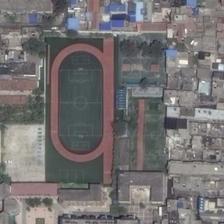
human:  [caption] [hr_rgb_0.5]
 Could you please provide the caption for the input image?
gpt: a playground with a basketball field next to it is surrounded by some green trees and many buildings .

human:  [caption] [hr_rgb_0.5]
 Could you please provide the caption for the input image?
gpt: a playground with a football field in it is surrounded by many buildings and several trees .

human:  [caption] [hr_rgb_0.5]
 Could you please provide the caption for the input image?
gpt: many buildings and some green trees are around a playground and a baseball field .

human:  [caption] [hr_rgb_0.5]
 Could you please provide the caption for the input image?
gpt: what surround this dark green exercise park is numerous small houses .

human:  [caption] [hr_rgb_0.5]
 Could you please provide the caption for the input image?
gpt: a playground with a football field in it is surrounded by many buildings and several trees .